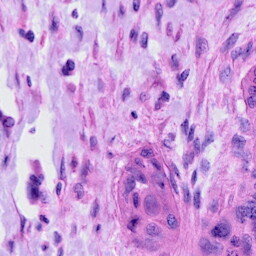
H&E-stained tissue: Cervix